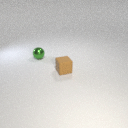
small green metal sphere behind small brown rubber cube